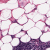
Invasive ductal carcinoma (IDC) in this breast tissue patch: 0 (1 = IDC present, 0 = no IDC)